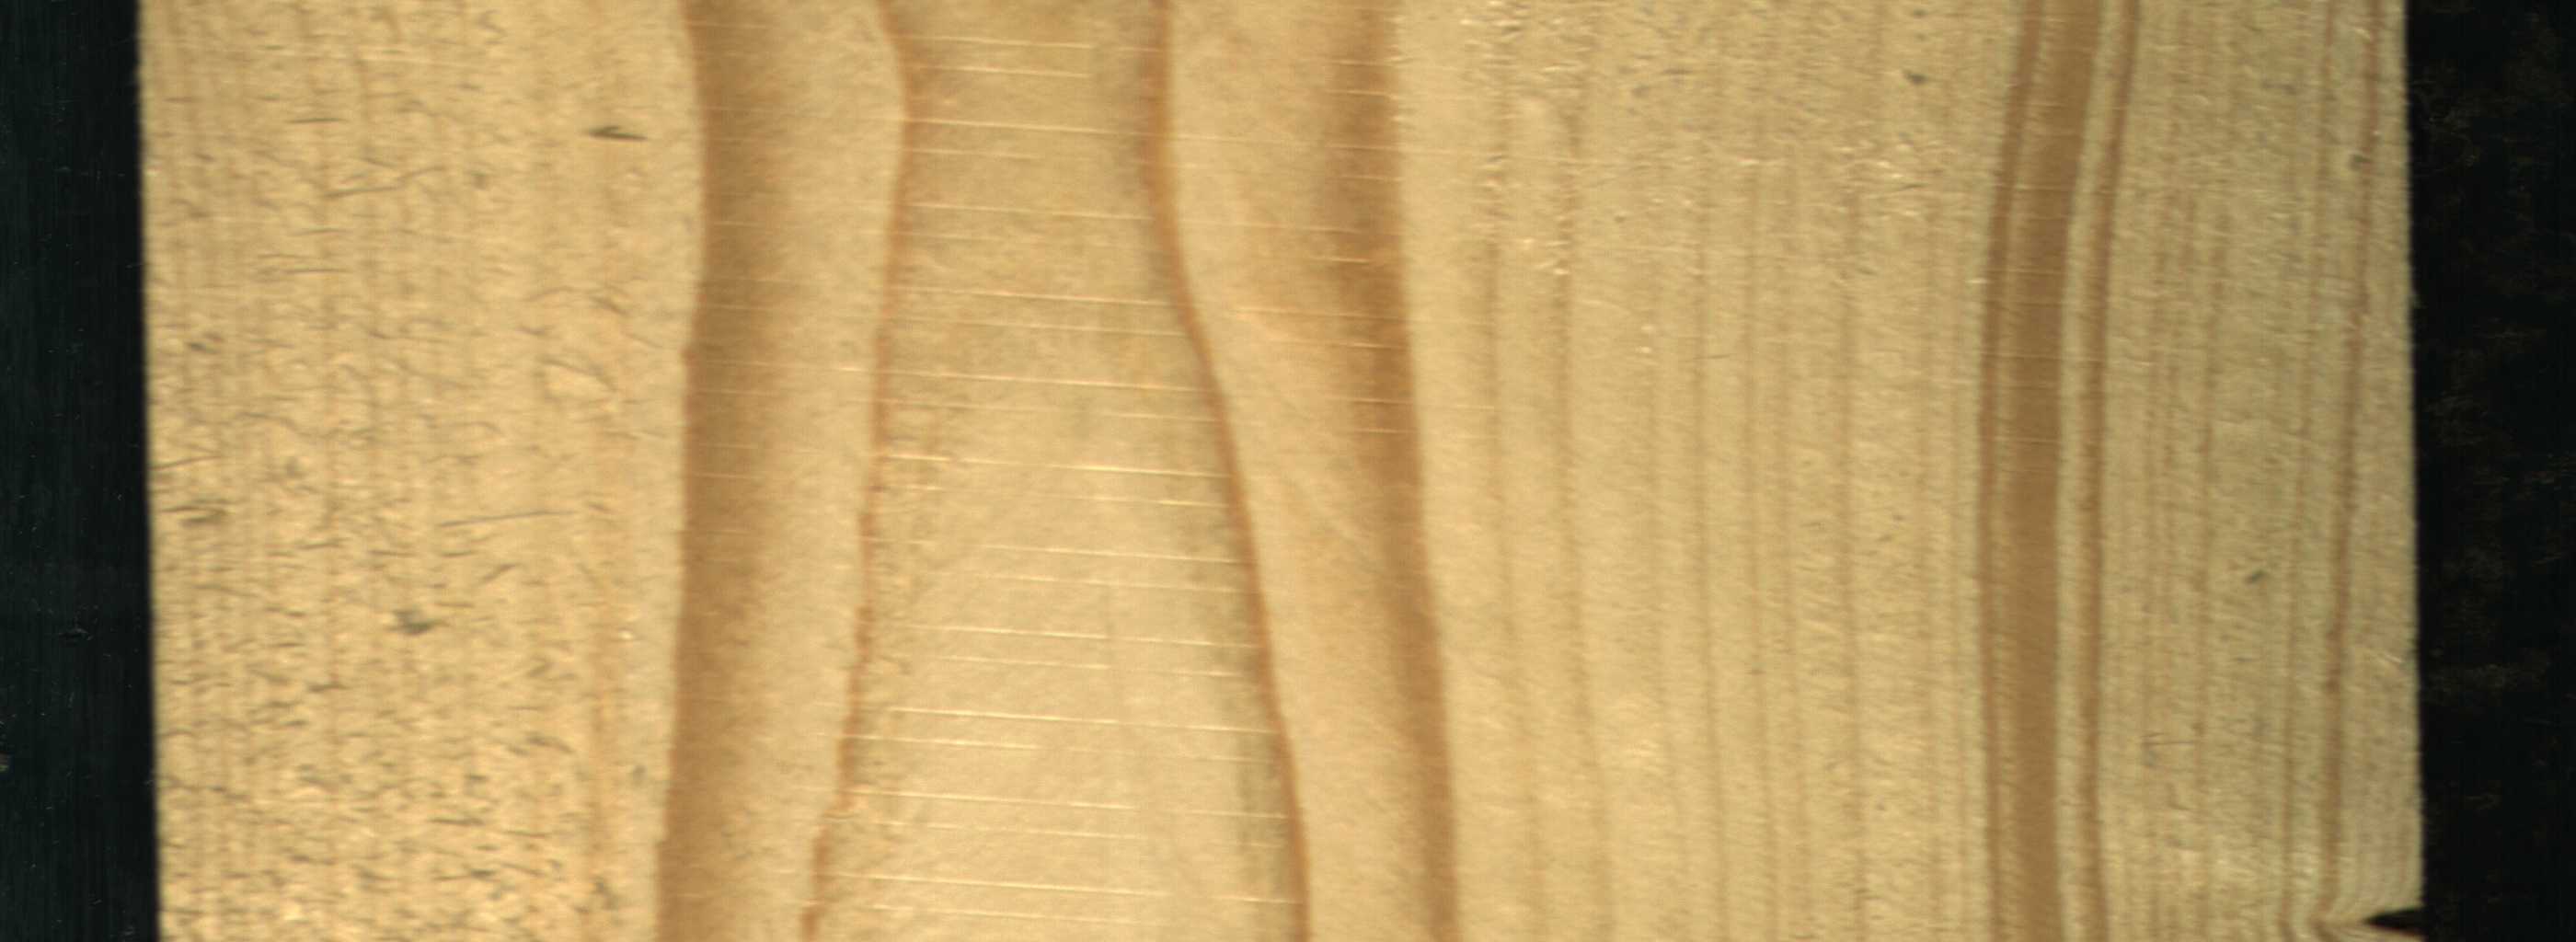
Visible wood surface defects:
Quartzity
Knot_missing